Question: I get an error while using an reusing a dialog in sapui5:
> Dialog is not a constructor
I want to create a dialog fragment. dialog.js contains all functions and after that make it global in the component.js
'''
sap.ui.define([
"sap/ui/base/Object"
], function (Object) {
"use strict";
return Object.extend("tmp.Zprojetyousra.controller.Dialog", {
constructor : function (oView) {
this._oView = oView;
},
open : function () {
var oView = this._oView;
var oDialog = oView.byId("dialog");
// create dialog lazily
if (!oDialog) {
var oFragmentController = {
onCloseDialog : function () {
oDialog.close();
}
};
// create dialog via fragment factory
oDialog = sap.ui.xmlfragment(oView.getId(), "tmp.Zprojetyousra.view.Dialog", oFragmentController);
// connect dialog to the root view of this component (models, lifecycle)
oView.addDependent(oDialog);
}
oDialog.open();
}
});
});
'''
HTML:
'''
<core:FragmentDefinition
xmlns="sap.m"
xmlns:core="sap.ui.core">
<Dialog
id="dialog"
title="Hello dialogs}">
<content>
<core:Icon
src="sap-icon://hello-world"
size="8rem"
class="sapUiMediumMargin"/>
</content>
<beginButton>
<Button
text="{i18n>dialogCloseButtonText}"
press="onCloseDialog"/>
</beginButton>
</Dialog>
</core:FragmentDefinition>
'''
JS:
'''
sap.ui.define([
"sap/ui/core/UIComponent",
/* "tmp/Zprojetyoussra/model/models", peut influencer sur le code */
"sap/ui/model/json/JSONModel",
"tmp/Zprojetyoussra/controller/Dialog" ,
"sap/ui/Device"
/// device toujours doit etre a la fin des dependecies
], function (UIComponent, JSONModel, Device, Dialog) {
"use strict";
return UIComponent.extend("tmp.Zprojetyoussra.Component", {
metadata: {
// rootView: "tmp.Zprojetyoussra.view.tesstview"
manifest: "json"
},
init: function () {
// call the base component's init function
UIComponent.prototype.init.apply(this, arguments);
// set data model
var oData = {
recipient : {
name : "World"
}
};
// without this.getview
var oModel = new sap.ui.model.json.JSONModel(oData);
this.setModel(oModel);
// set i18n model
var i18nModel = new sap.ui.model.resource.ResourceModel({
bundleName : "tmp.Zprojetyoussra.i18n.i18n"
});
this.setModel(i18nModel, "i18n");
/* eslint-disable no-alert */
// debug code to show an alert for missing destination or CORS issues in the tutorial (see step 26 for details)
this.getModel("invoice").attachEventOnce("metadataFailed", function(oEvent) {
alert("Request to the OData remote service failed.
Read the Walkthrough Tutorial Step 26 to understand why you don't see any data here.");
});
// set device model
var oDeviceModel = new JSONModel(Device);
oDeviceModel.setDefaultBindingMode("OneWay");
this.setModel(oDeviceModel, "device");
this._dialog= new Dialog();
// create the views based on the url/hash
this.getRouter().initialize();
}
});
});
'''
Error:

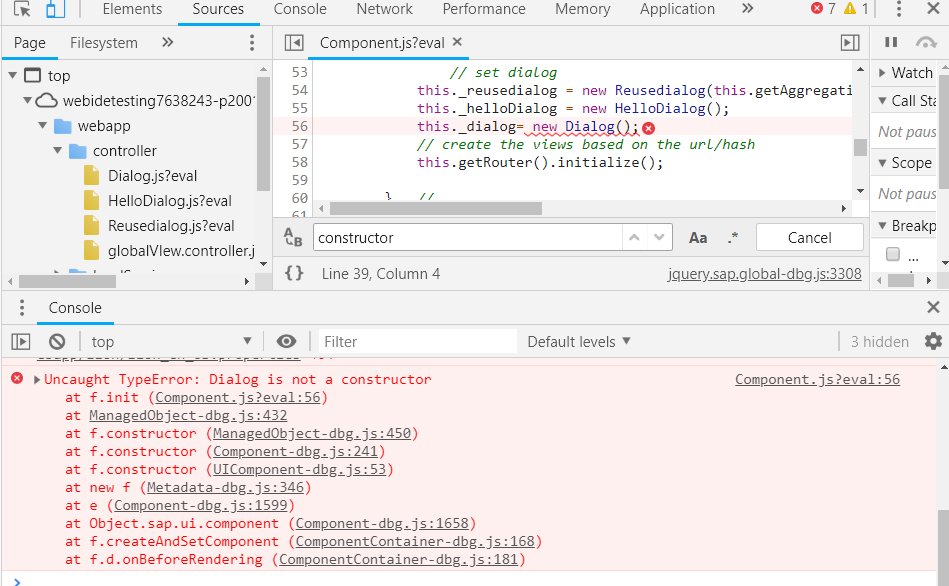
Answer: You have a wrong order of your imports in the controller define section. In the array you have:
'''
UIComponent, JSONModel, Dialog, Device
'''
but in the function definition below you have:
'''
UIComponent, JSONModel, Device, Dialog
'''
So the Dialog variable holds Device namespace which doesn't have a controller.